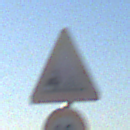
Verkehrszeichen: SplittSchotter
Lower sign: Geschwindigkeit10
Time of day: MorningAfternoon
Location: Outdoor (Nature)
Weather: Clear
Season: NotSpecified
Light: Natural